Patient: sex F, age 67
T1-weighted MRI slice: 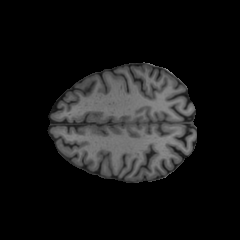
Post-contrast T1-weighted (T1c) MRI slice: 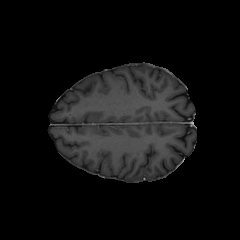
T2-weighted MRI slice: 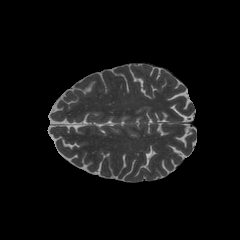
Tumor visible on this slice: no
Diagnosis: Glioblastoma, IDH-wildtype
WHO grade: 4